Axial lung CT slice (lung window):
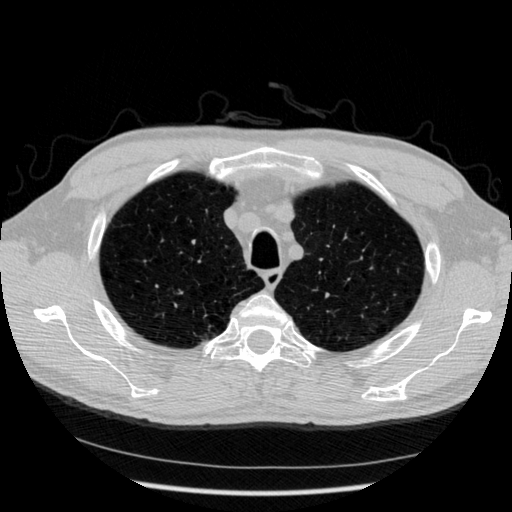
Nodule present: no